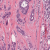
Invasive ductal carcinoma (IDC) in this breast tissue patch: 1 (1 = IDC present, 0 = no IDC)